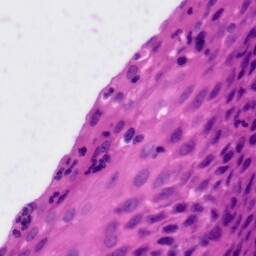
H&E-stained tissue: Tonsil